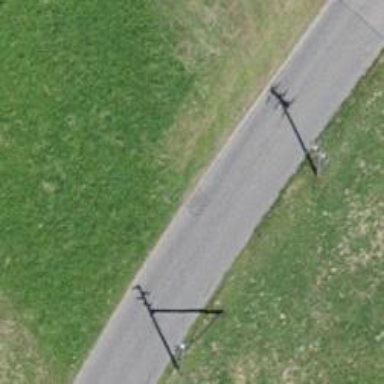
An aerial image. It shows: Unclassified road.